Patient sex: F
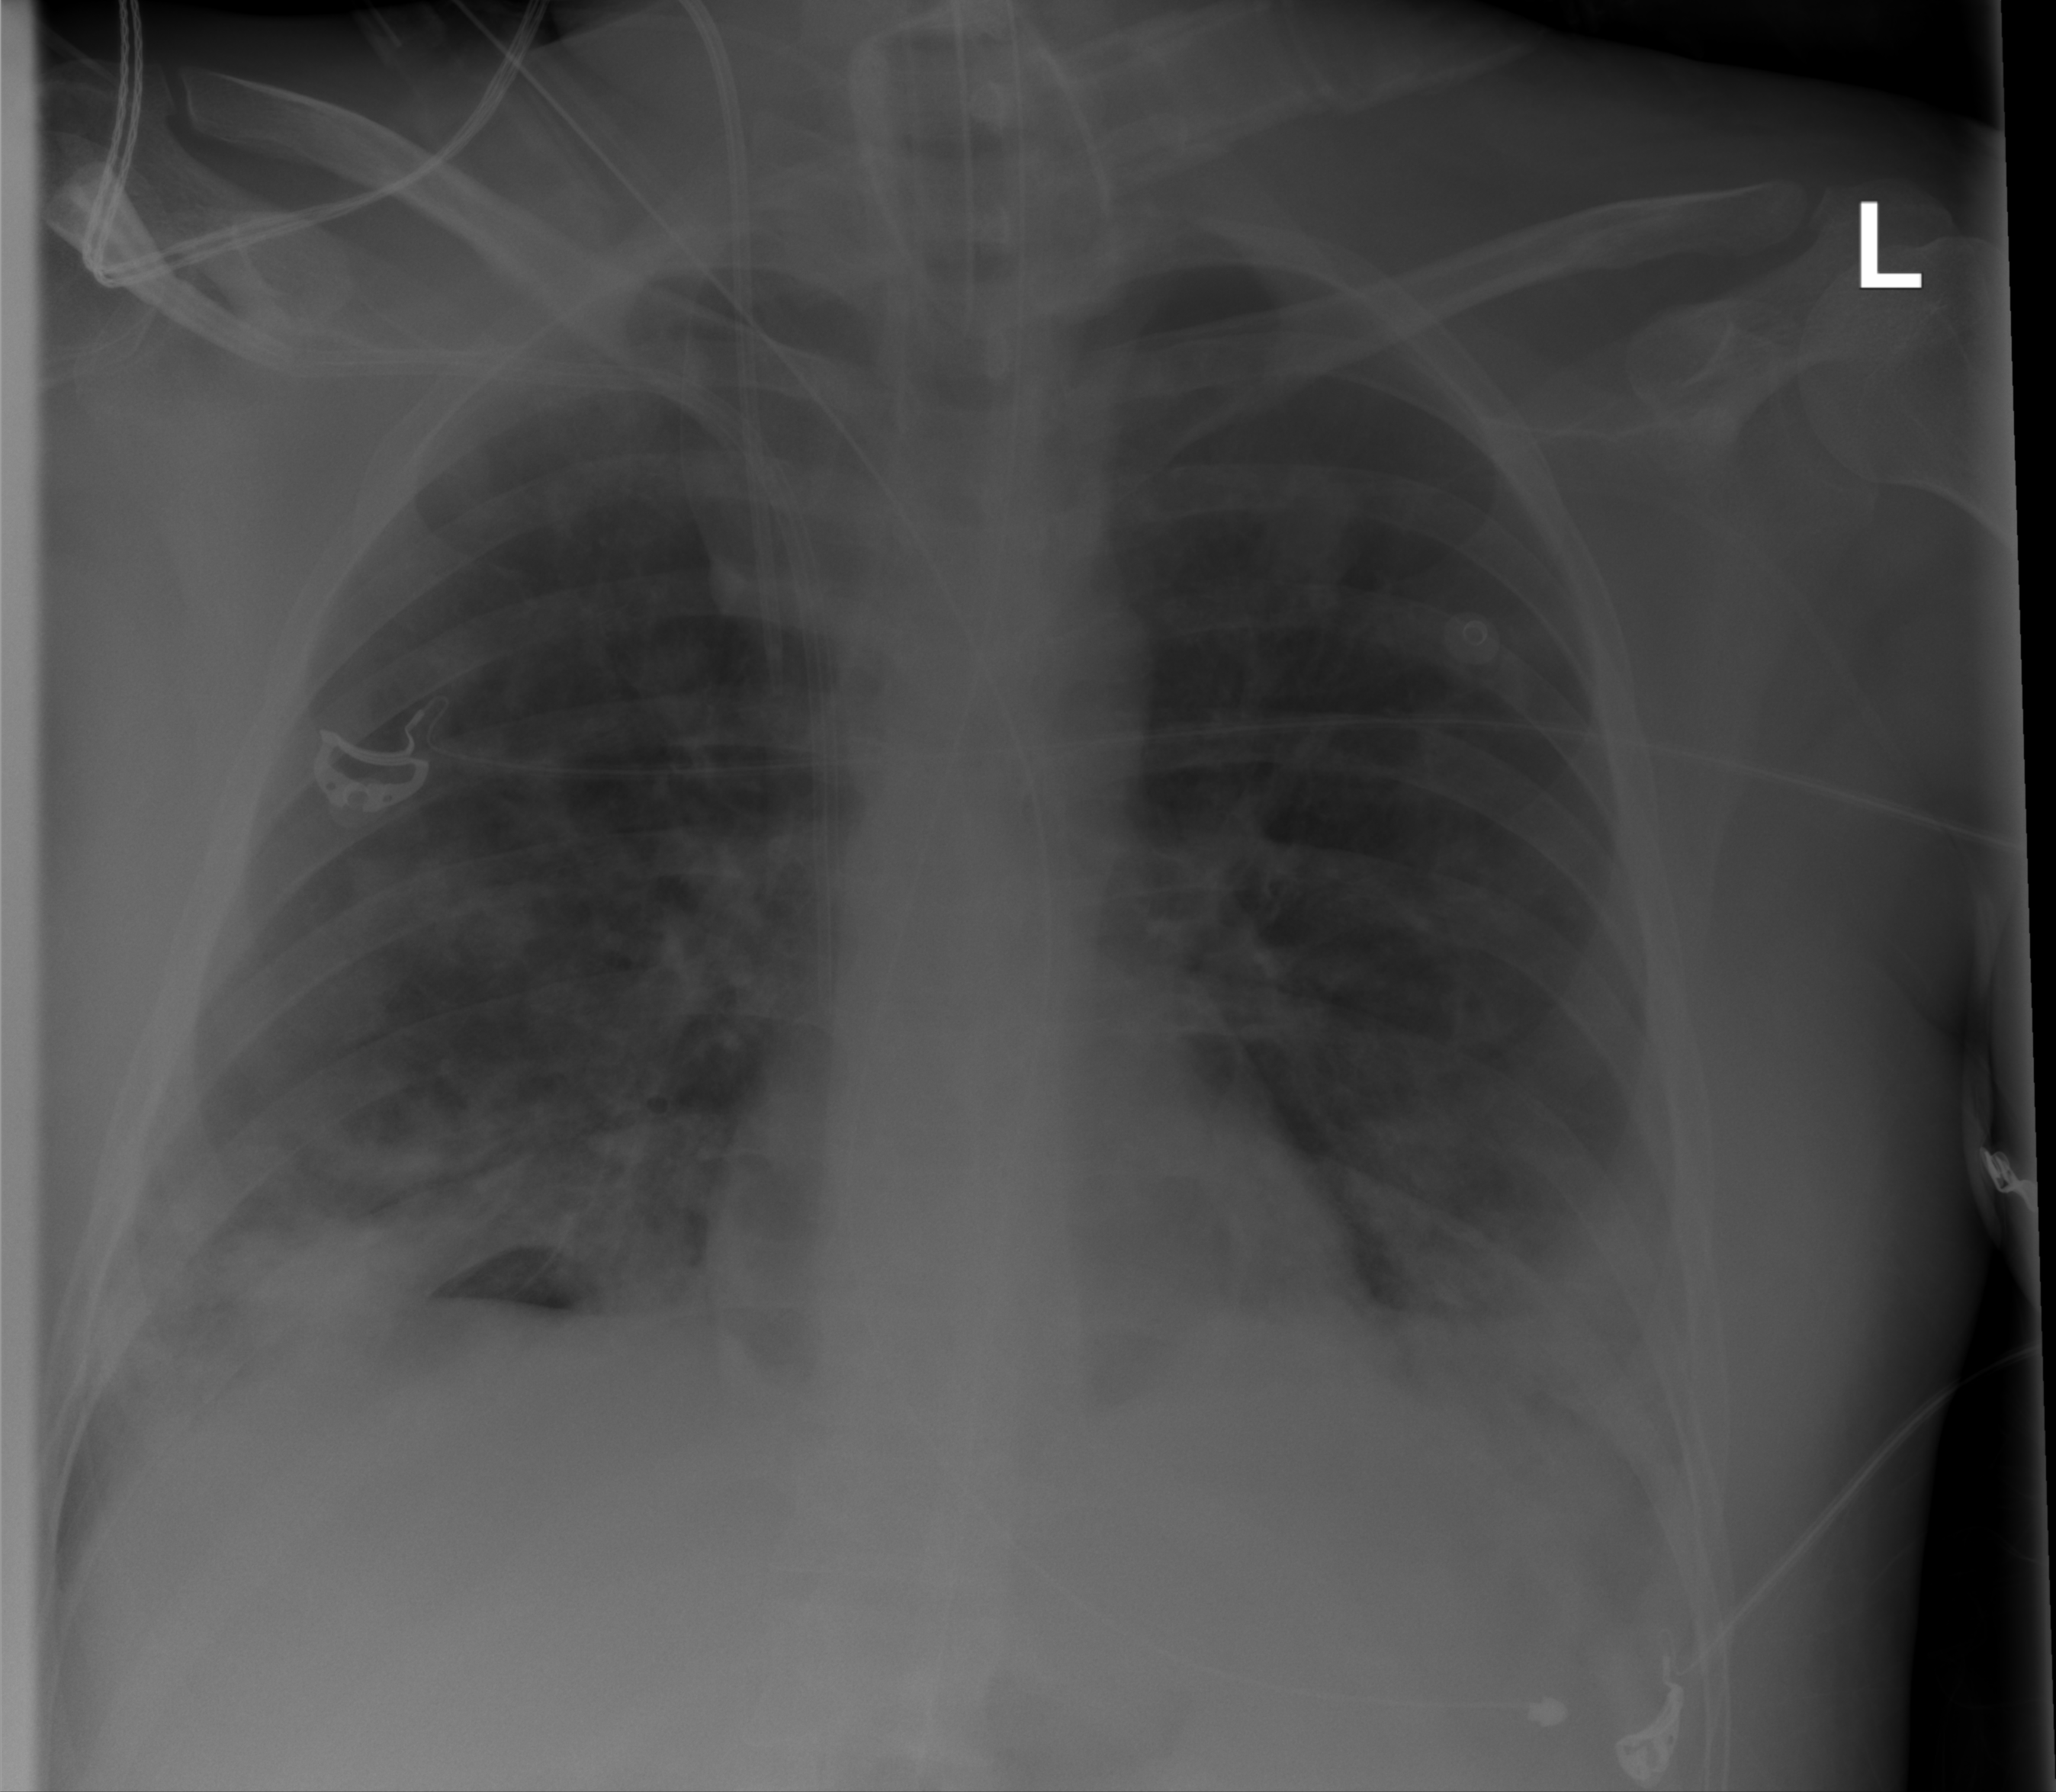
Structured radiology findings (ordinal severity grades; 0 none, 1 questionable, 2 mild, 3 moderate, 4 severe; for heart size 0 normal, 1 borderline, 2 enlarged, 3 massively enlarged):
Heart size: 0
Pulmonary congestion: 0
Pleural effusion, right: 0
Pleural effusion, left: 0
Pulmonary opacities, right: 3
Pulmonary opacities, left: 3
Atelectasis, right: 0
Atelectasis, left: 0